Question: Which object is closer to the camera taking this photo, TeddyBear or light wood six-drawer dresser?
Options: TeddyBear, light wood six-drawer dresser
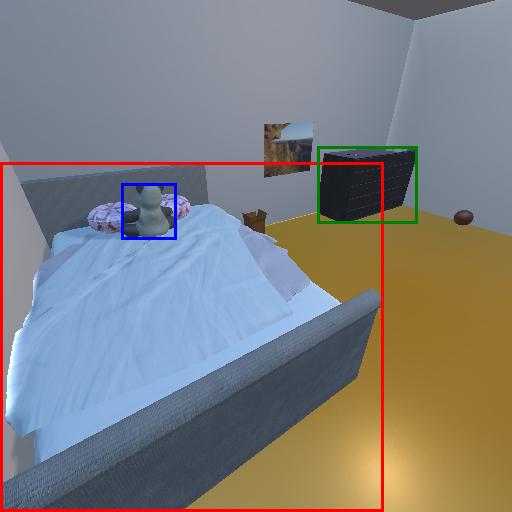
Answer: TeddyBear